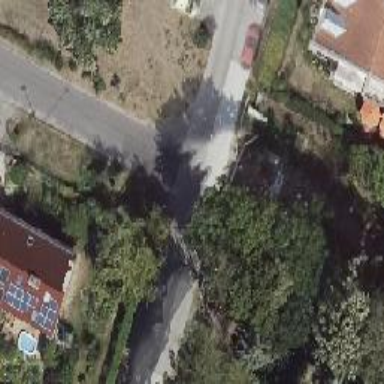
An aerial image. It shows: Smooth asphalt road in residential area.